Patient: sex M, age 30
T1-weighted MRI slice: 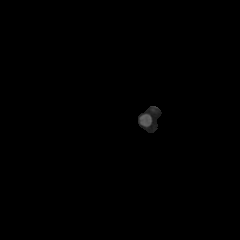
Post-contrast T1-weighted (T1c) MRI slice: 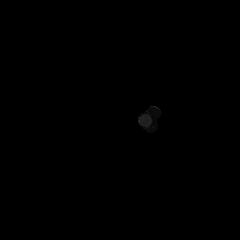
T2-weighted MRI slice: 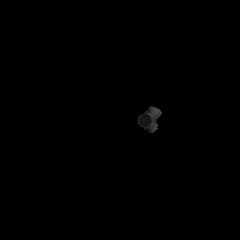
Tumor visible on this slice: no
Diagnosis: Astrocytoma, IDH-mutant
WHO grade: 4